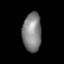
Tissue: lung
Cell type: Epithelial cells
Senescence score: 0.5693
Nuclear area (px): 713
Mean DAPI intensity: 131.721